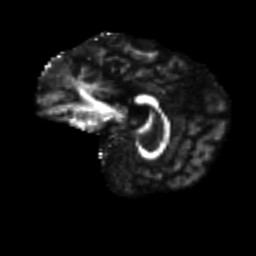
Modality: FA
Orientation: sagittal
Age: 67
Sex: female
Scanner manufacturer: siemens
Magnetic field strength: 3 T
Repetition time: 4.71 s
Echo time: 0.0906 s